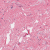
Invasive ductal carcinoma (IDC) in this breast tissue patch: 0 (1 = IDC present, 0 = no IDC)